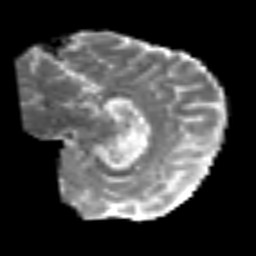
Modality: MD
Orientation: sagittal
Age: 31
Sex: female
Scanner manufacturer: siemens
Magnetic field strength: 3 T
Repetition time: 6.1 s
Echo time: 0.101 s